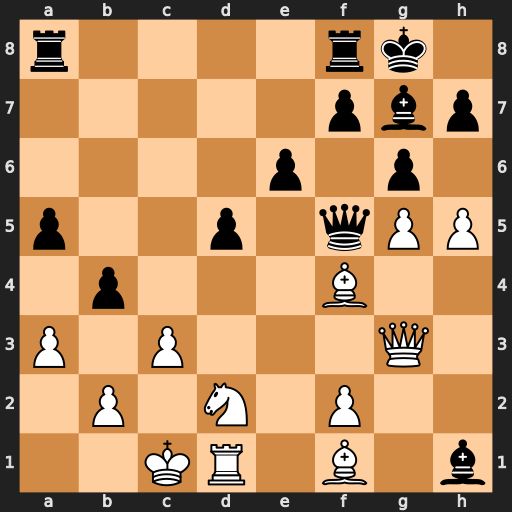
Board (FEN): r4rk1/5pbp/4p1p1/p2p1qPP/1p3B2/P1P3Q1/1P1N1P2/2KR1B1b
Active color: w
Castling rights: -
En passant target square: -
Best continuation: Bh3 Qxf4 Qxf4